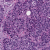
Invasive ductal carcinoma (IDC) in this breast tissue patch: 1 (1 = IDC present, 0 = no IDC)